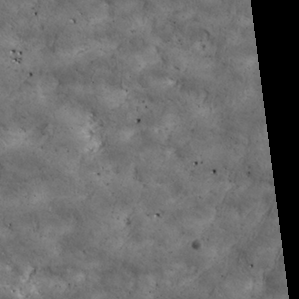
Label: non_frost